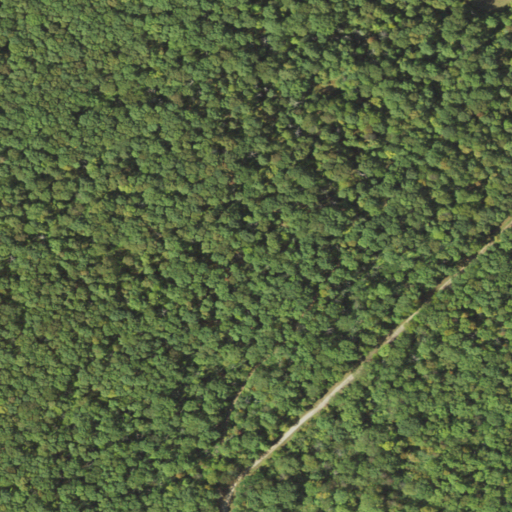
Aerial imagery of mountain in Pennsylvania named Pikes Peak containing deciduous forest, mixed forest, evergreen forest, and open development